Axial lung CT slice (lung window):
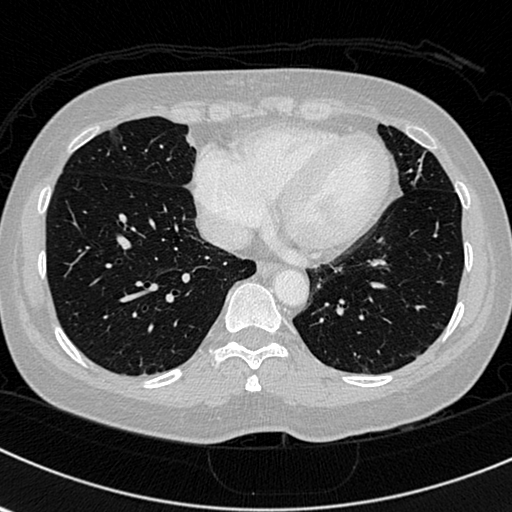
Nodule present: no